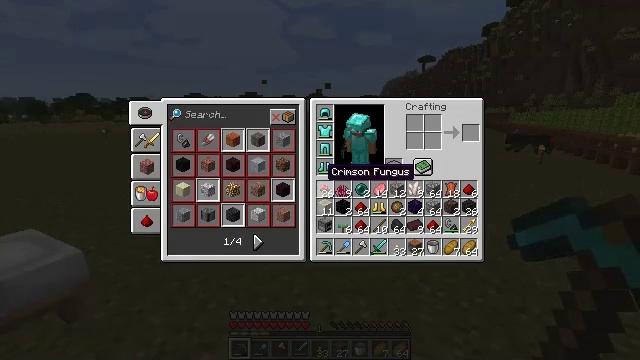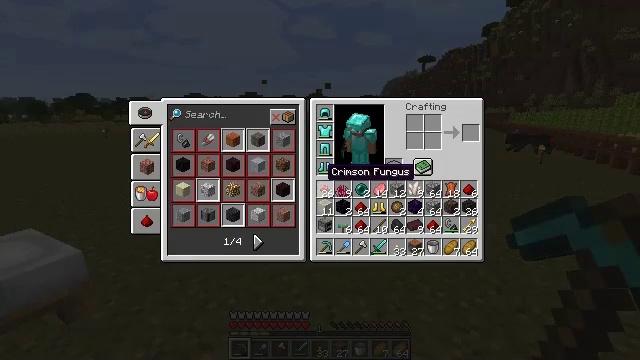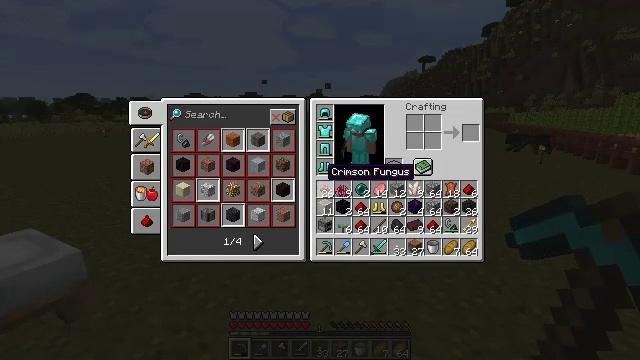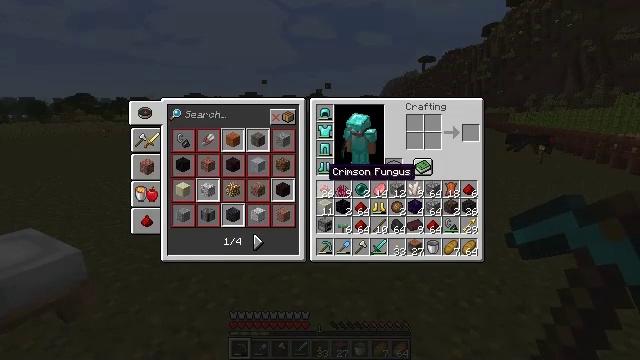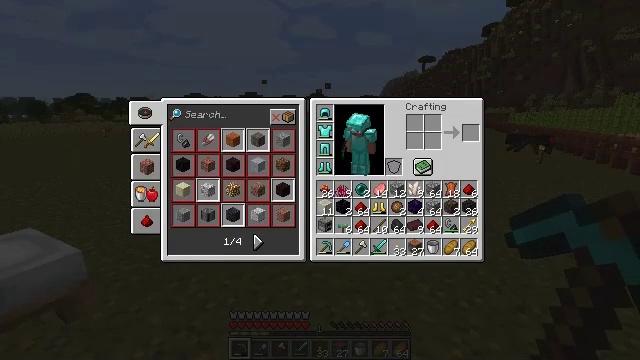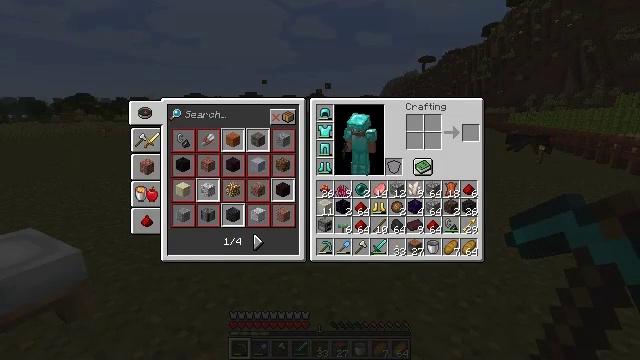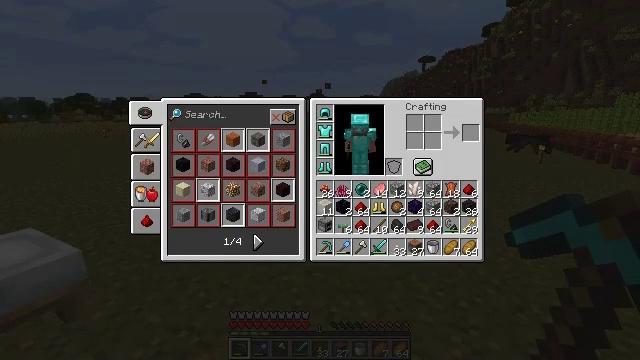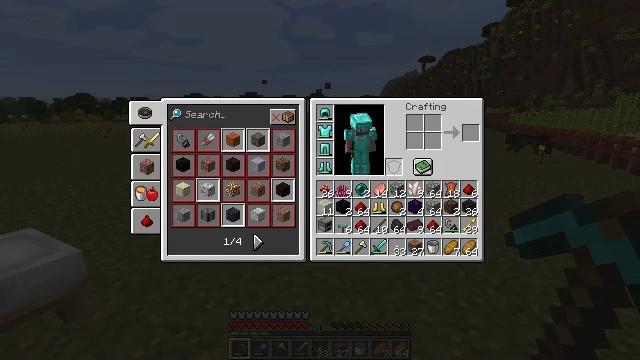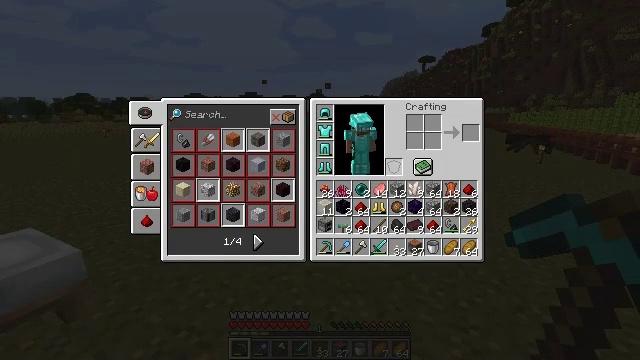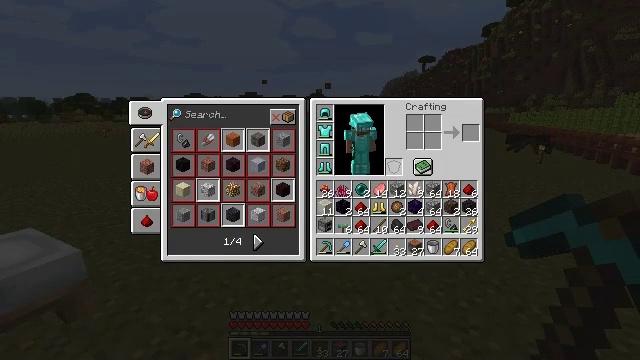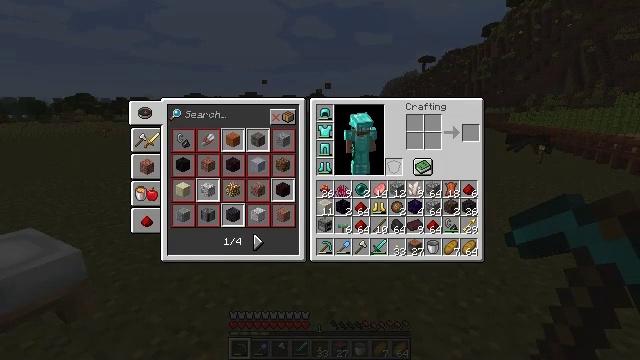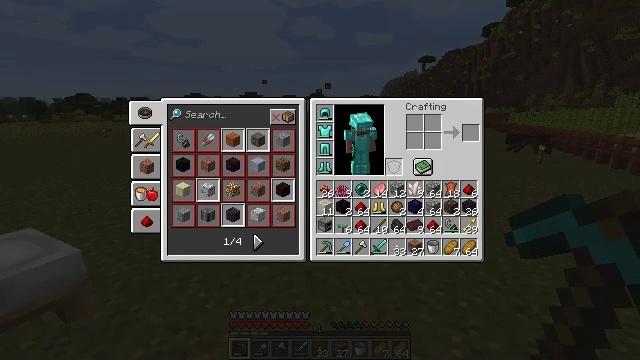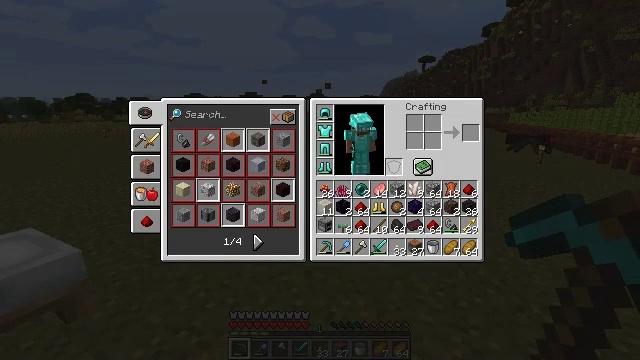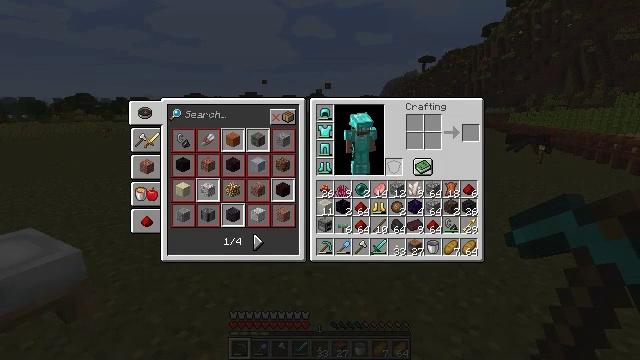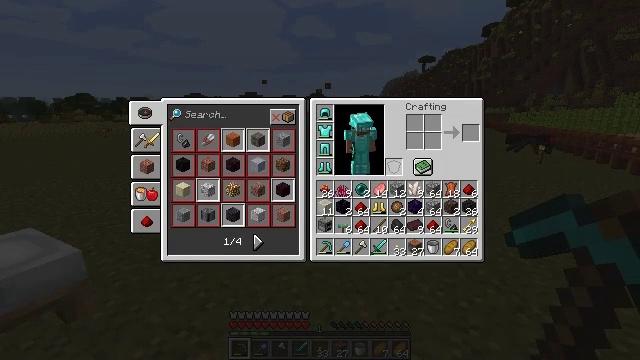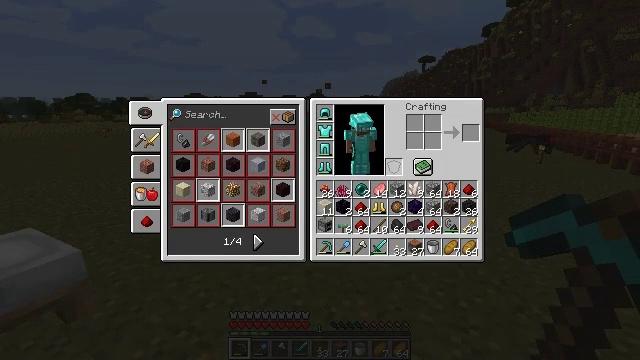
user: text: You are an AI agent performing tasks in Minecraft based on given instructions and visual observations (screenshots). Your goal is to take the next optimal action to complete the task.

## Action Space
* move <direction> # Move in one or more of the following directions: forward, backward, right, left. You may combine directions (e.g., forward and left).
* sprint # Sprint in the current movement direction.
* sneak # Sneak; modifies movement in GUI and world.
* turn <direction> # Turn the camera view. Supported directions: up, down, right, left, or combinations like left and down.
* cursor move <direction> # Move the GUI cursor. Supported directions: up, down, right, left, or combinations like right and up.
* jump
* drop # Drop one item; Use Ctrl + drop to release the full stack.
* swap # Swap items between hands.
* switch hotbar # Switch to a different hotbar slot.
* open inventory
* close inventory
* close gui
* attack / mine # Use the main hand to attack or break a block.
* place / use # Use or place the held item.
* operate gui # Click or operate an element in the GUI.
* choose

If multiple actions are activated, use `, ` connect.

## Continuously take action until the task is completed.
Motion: motion action
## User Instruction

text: Remove a furnace from the inventory.
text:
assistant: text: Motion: open inventory
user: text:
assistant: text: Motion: no_op
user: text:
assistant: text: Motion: no_op
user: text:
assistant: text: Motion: cursor move right
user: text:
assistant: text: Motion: cursor move right
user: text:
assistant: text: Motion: cursor move right
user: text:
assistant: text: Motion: cursor move right
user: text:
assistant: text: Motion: no_op
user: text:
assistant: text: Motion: no_op
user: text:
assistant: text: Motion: no_op
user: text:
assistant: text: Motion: no_op
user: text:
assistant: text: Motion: no_op
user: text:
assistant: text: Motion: no_op
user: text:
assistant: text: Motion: no_op
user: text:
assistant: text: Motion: no_op
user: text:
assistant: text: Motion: no_op
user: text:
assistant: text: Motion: no_op
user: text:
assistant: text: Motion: no_op
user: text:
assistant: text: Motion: no_op
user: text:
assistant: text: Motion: no_op
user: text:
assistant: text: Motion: no_op
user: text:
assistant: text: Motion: no_op
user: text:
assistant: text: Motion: no_op
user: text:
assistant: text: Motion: no_op
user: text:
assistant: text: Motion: no_op
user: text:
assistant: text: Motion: no_op
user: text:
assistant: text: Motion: no_op
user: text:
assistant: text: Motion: no_op
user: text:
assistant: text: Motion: no_op
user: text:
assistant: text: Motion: no_op